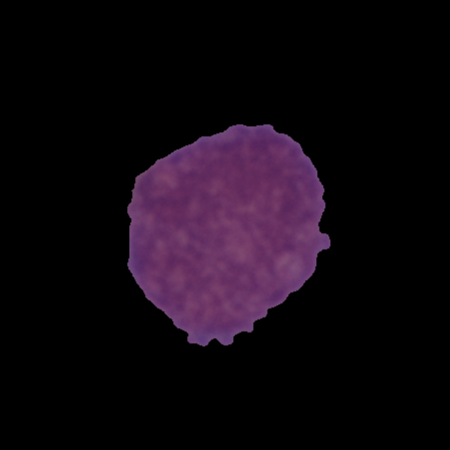
Label: cancer